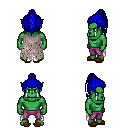
a pixel art fantasy rpg character, male body template, orc, green skin, gray tattered cape, magenta pants, blue long topknot hairstyle, brown slippers, four views (front, back, left, right), 2x2 character sprite sheet, small pixel art, hard edges, no anti-aliasing